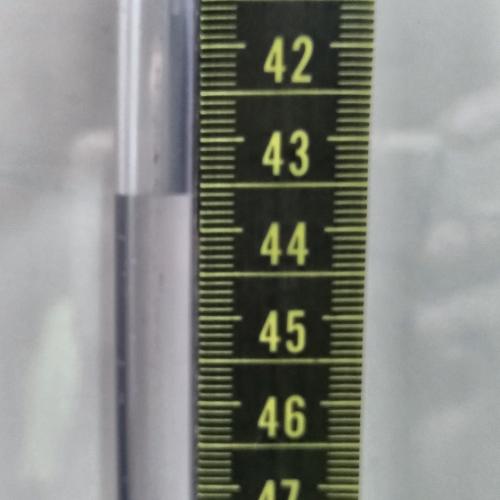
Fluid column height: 43.6 cm